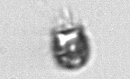
Label: Balanion